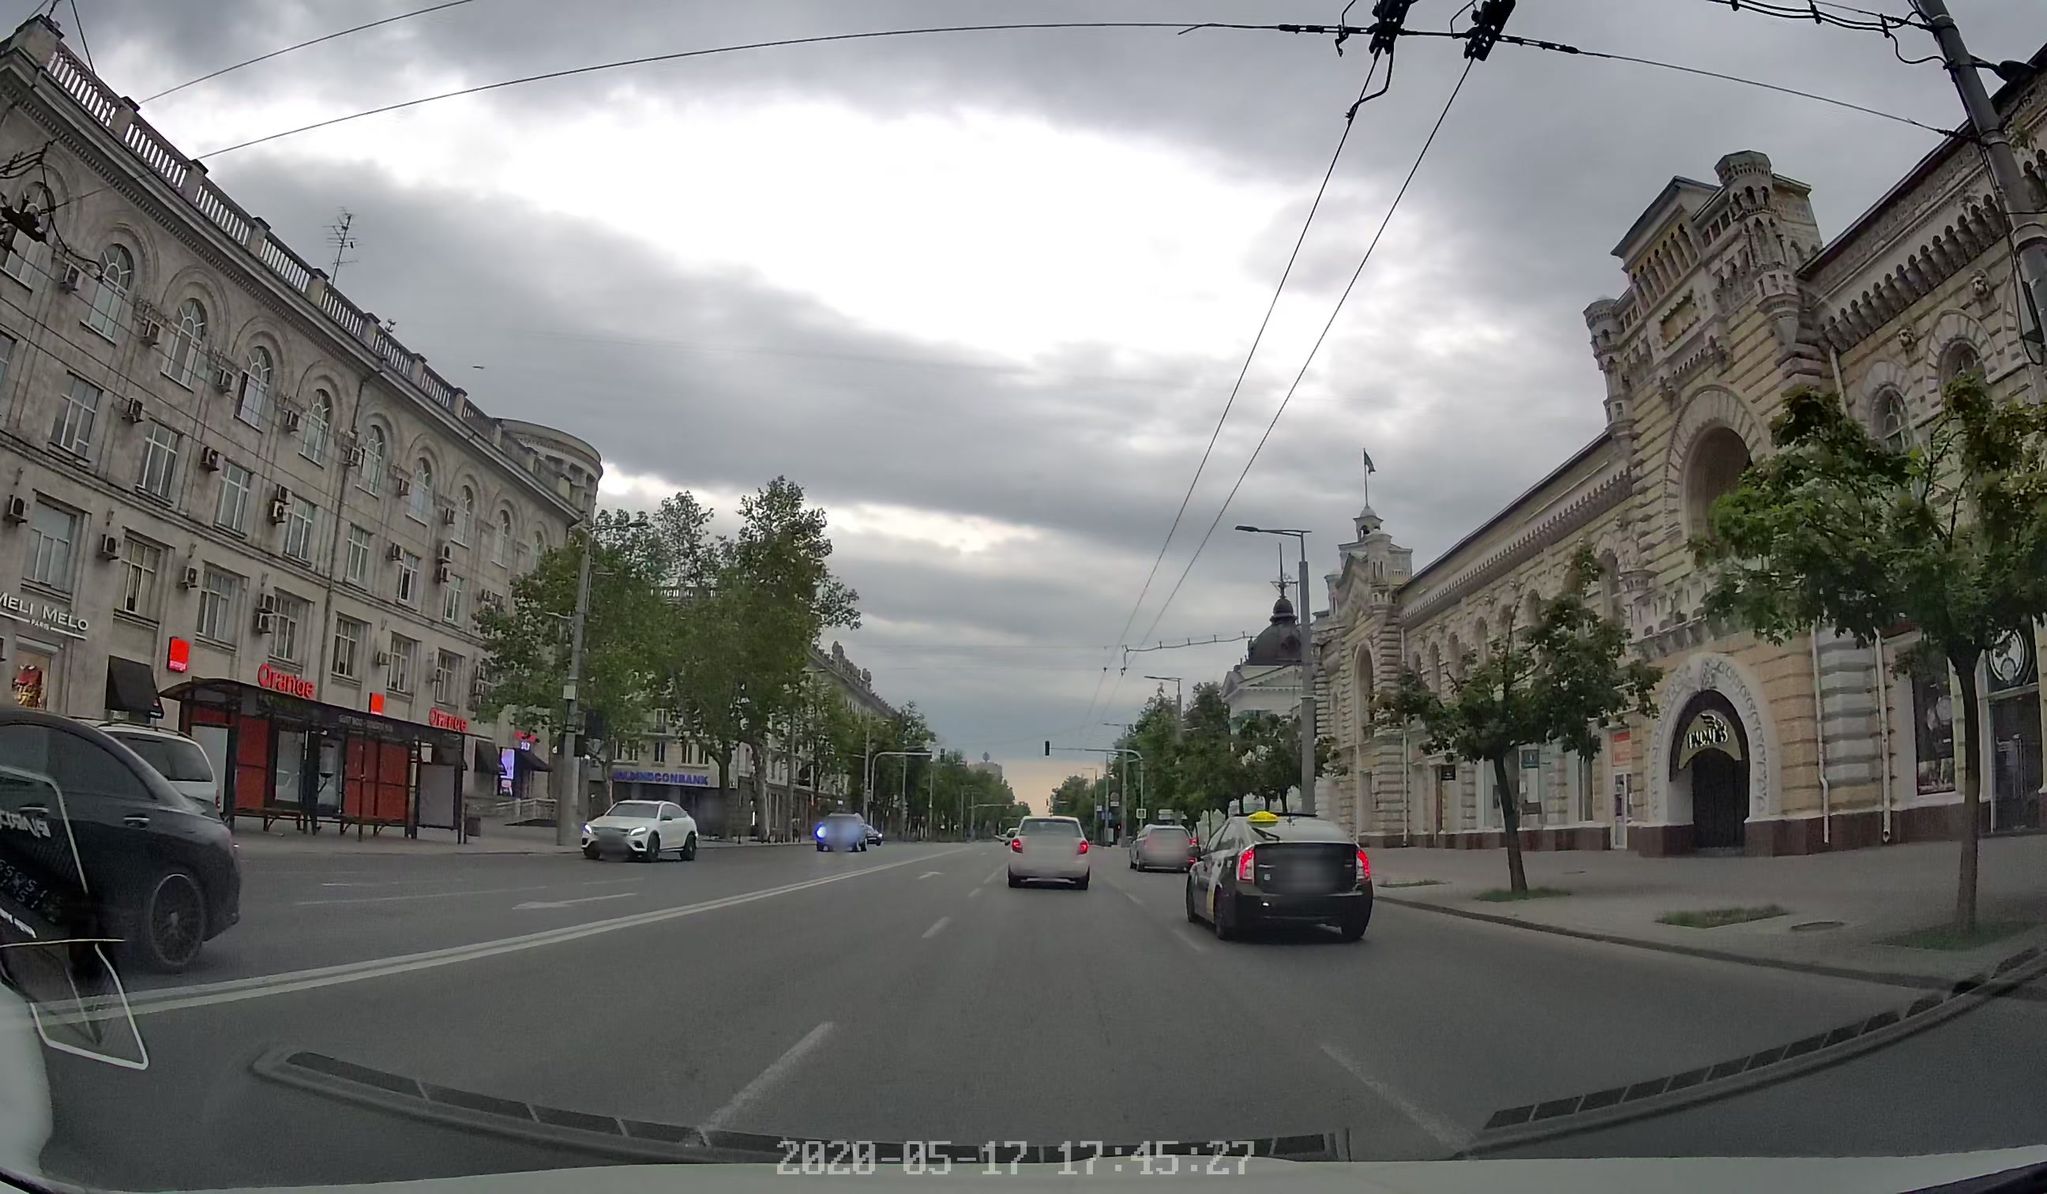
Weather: cloudy
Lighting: day
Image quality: good
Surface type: driving surface
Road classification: primary
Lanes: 6
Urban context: urban centre
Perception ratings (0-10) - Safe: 5.3, Lively: 8.53, Beautiful: 3.83, Boring: 1.51, Depressing: 0.72, Wealthy: 1.51